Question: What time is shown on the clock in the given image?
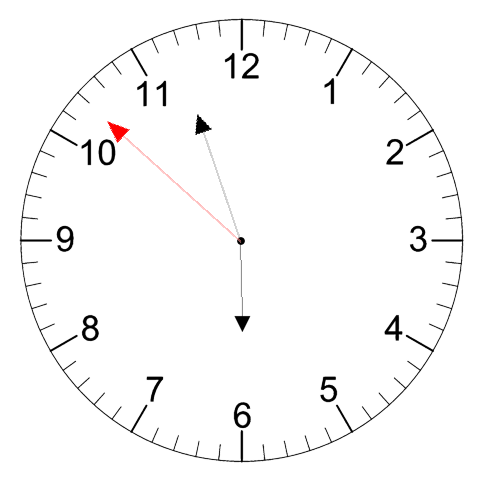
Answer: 05:56:52